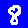
Digit: 8